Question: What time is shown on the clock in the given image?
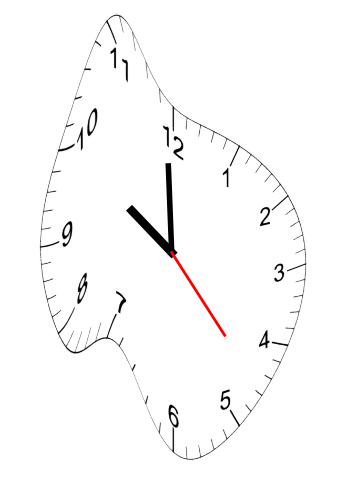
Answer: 09:59:23